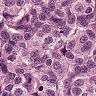
Metastatic tissue present: yes